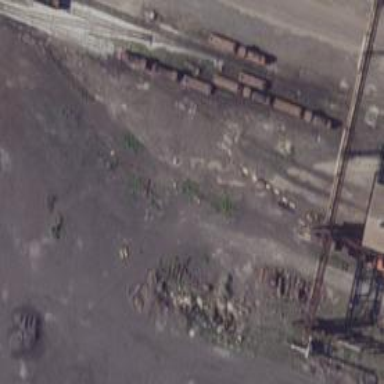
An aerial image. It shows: Rail spur service.